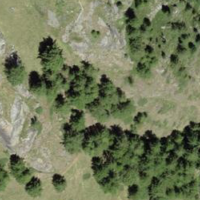
EUNIS habitat code: 26
Species observed at this site:
Papilio machaon
Gypaetus barbatus